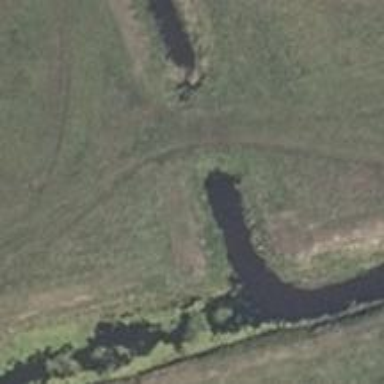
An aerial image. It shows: Culvert tunnel.